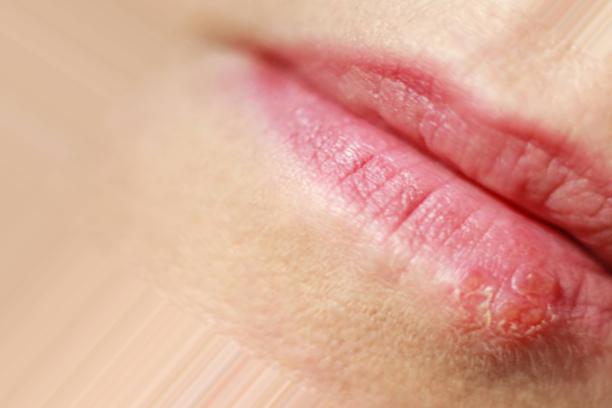
Condition: Mouth Ulcer